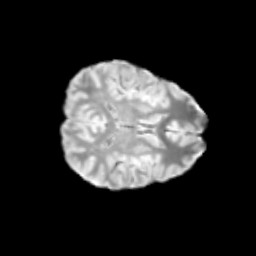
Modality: T2w
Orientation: axial
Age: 11
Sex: male
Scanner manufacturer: siemens
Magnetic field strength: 3 T
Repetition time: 3.8 s
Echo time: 0.07 s